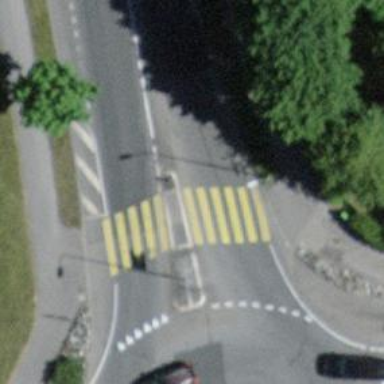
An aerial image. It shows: Marked crossing with pedestrian island.